Question: The demo page: <URL>
I have made a picture to show:

As clearly seen in the picture, there is a gap from the div 'left_bg' and the div 'middle_bg'. The 'left_bg' has no content, and its width should be fluid and fit inside it's div container 'top-container'. Just to help demonstrate the gap I have it set 'left_bg' to 'width:500px'. However, Please note that the width should be fluid. The div 'middle_bg' will also be fluid, as it will allow for different text longer or shorter.
How can I get rid of this gap and allow 'left_bg' to fit?
I am thinking that perhaps using CSS like a table would accomplish what I am after. I tried tweaking and messing around but I could not quite get it to work. I have set '100 rep bounty' to assist me with this problem.
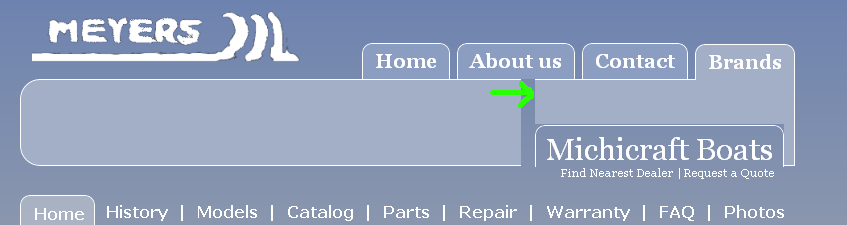
Answer: Using tables would be the best way of doing this
'''
<table cellspacing="0" cellpadding="0" style="width: 100%; padding: 0pt; margin: 0pt;">
<tbody>
<tr align="top">
<td style="width: 100%; height: 85px;">
<div class="left_bg">
</div>
</td>
<td style="">
<div class="middle_bg">
<p>
Michicraft Boats</p>
</div>
</td>
<td>
<div class="right_bg">
</div>
</td>
</tr>
<tr>
<td>
</td>
<td>
<div id="top-container-links">
<a href="#">Find Nearest Dealer</a> | &nbsp;<a href="#">Request a Quote</a></div>
</td>
<td>
</td>
</tr>
</tbody>
</table>
'''
and change your css to
'''
#top-container .left_bg
{
background: none repeat scroll 0 0 #A3AFC6;
border-color: white -moz-use-text-color white white;
border-style: solid none solid solid;
border-width: 1px 0 1px 1px;
height: 85px;
width: 100%;
-webkit-border-radius: 20px 0 0 20px;
-moz-border-radius: 20px 0 0 20px;
border-radius: 20px 0 0 20px;
behavior: url(/PIE/PIE.htc);
}
#top-container .middle_bg
{
background: none repeat scroll 0 0 #A3AFC6;
border-top: 1px solid white;
float: right;
height: 44px;
margin-top: -42px;
text-align: center;
white-space: nowrap;
}
'''